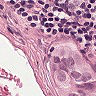
Metastatic tissue present: yes